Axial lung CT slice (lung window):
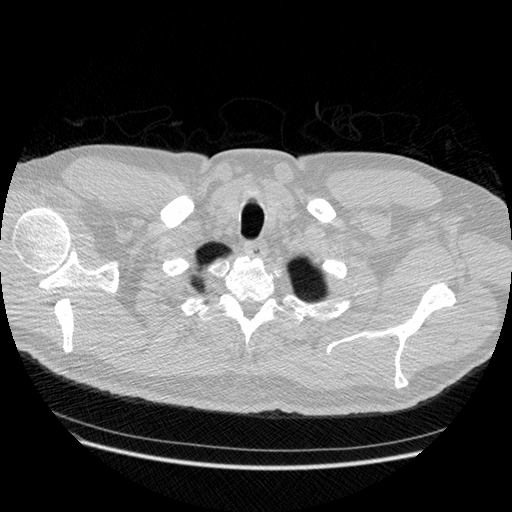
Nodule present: no